Question: I will try to explain the problem that I have with this code.
This script works well to up to three persons ($numRows = 3).
'''
$z=0;
$i=0;
$x=0;
do {
$total[] = (
${'contaH'.$z}[$i+0]*$final[$x+0]+
${'contaH'.$z}[$i+1]*$final[$x+1]+
${'contaH'.$z}[$i+2]*$final[$x+2]
);
$z++;
} while ($z<$numRows); //3
'''
But if I have only four persons ($numRows = 4), I need something like this:
'''
$z=0;
$i=0;
$x=0;
do {
$total[] = (
${'contaH'.$z}[$i+0]*$final[$x+0]+
${'contaH'.$z}[$i+1]*$final[$x+1]+
${'contaH'.$z}[$i+2]*$final[$x+2]+
${'contaH'.$z}[$i+3]*$final[$x+3]
// if they are 5 persons ($numRows=5), here, should exists another row
);
$z++;
} while ($z<$numRows); //4
'''
So the problem is to automate these changes in relation of $numRows.
Here is a demo of matrix algebra:

The only thing that I want is put my code dynamically in a function of number of persons.
'''
A | B | C | D
Person1
Person2
Person3
Person4
...
'''
What can be different in my case is just the number of persons.
More information <URL>.
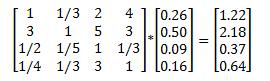
Answer: '''
$z=0;
$i=0;
$x=0;
$numRows = 5;
do{
$currentSum = 0;
for($c = 0; $c < $numRows; $c++){
$currentSum += (${'contaH'.$z}[$i+$c] * $final[$x+$c]);
}
$total[] = $currentSum;
$z++;
}while($z < $numRows);
'''